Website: lowes
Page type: cart
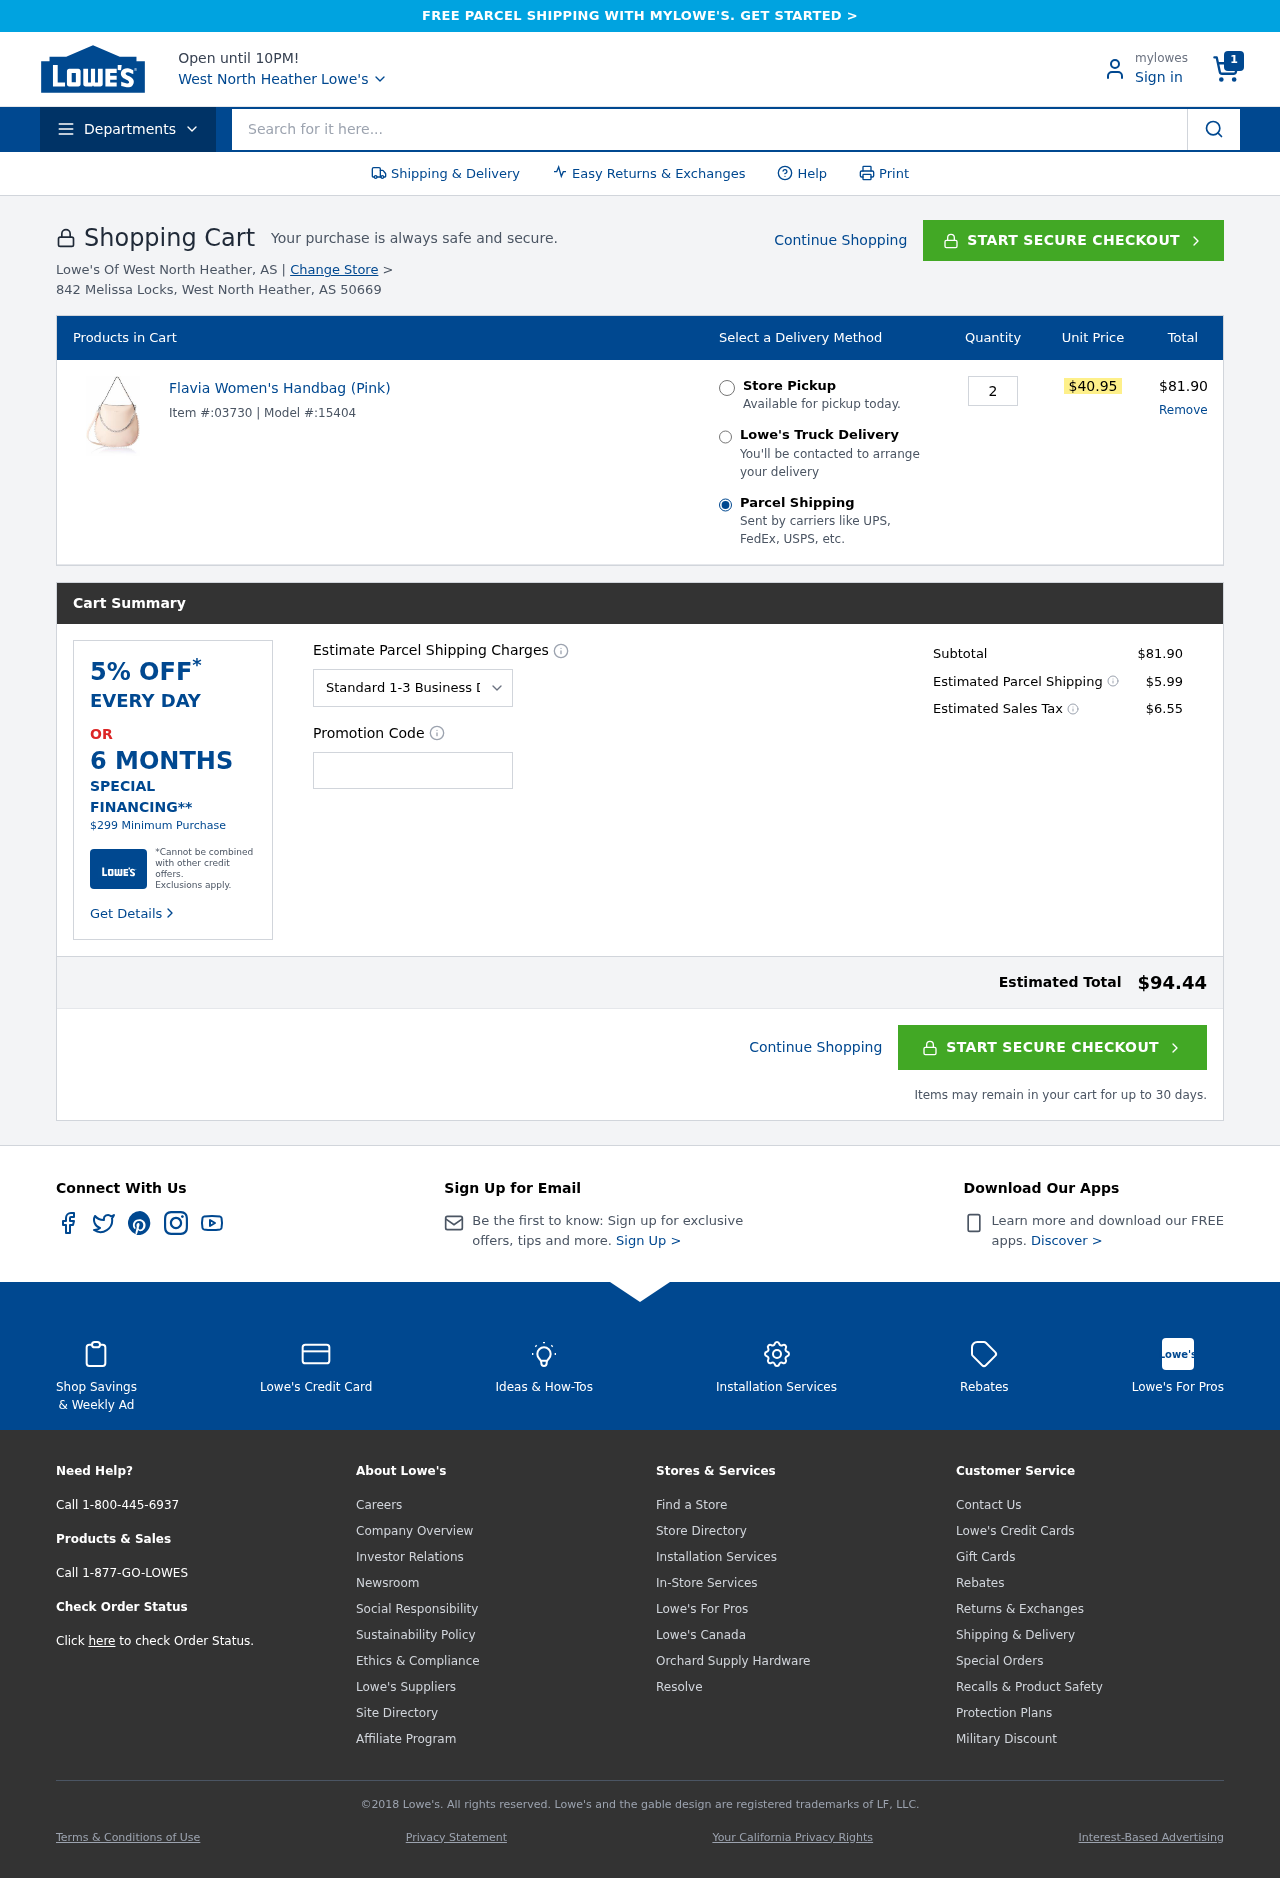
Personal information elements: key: PII_CITY
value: North Heather
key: PII_CITY
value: West North Heather
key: PII_POSTCODE
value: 50669
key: PII_PROMO_CODE
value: SPRING73
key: PII_STREET
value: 842 Melissa Locks
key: PII_STATE_ABBR
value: AS
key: PII_STATE
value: AS
Product elements: key: PRODUCT1_NAME
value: Flavia Women's Handbag (Pink)
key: PRODUCT1_PRICE
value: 40.95
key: PRODUCT1_QUANTITY
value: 2
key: PRODUCT1_MODEL
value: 15404
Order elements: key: ORDER_NUM_ITEMS
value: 1
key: ORDER_ITEM_ID
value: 03730
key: ORDER_LINE_TOTAL
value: $81.90
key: ORDER_SUBTOTAL
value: $81.90
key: ORDER_SHIPPING_COST
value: $5.99
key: ORDER_TAX
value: $6.55
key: ORDER_TOTAL
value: $94.44
Search elements: key: HEADER_SEARCH
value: Search for it here...